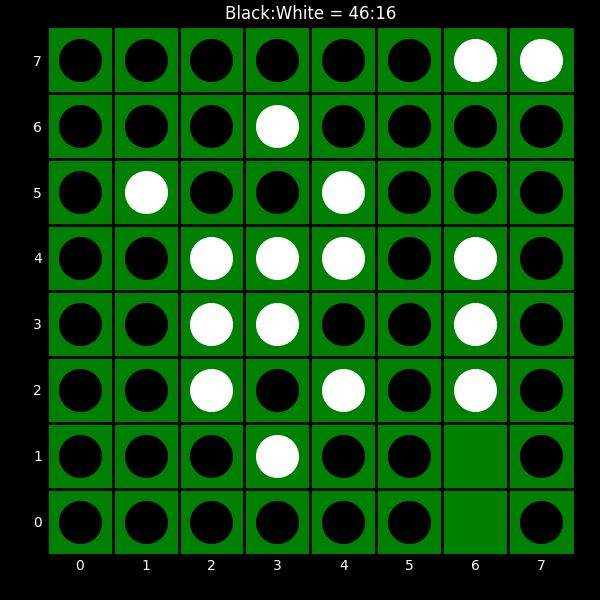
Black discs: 46
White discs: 16